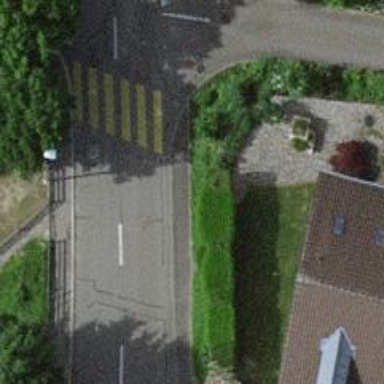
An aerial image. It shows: Zebra crossing on the road.